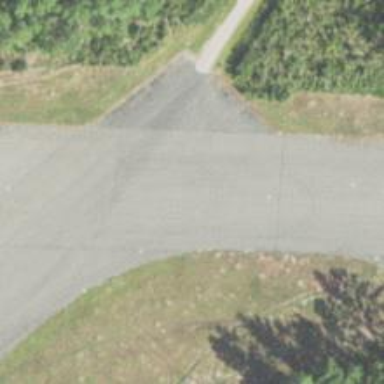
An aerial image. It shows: Asphalt runway at the airport.